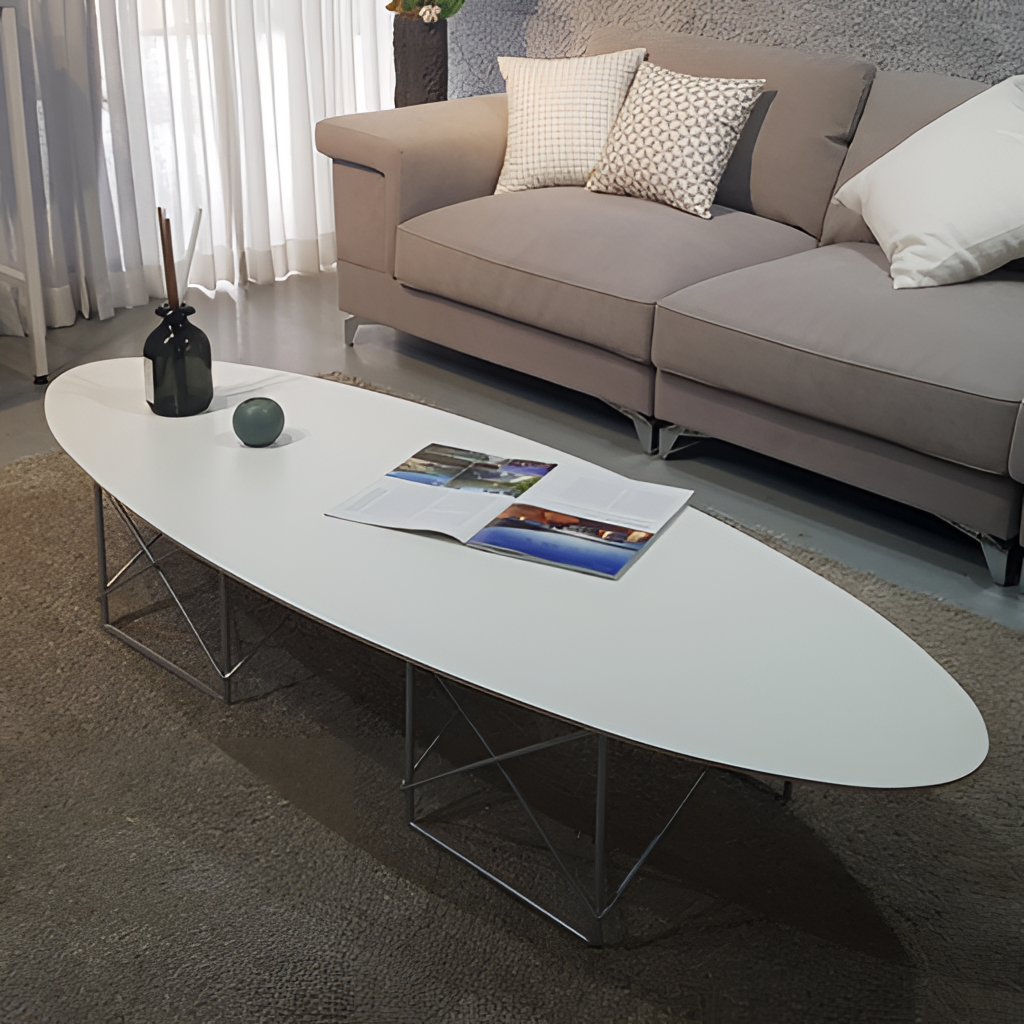
living room, wood coffee table, plaster wallpaper, with solid pattern, contemporary, taupe fabric flooring, with plain pattern